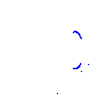
Particle: proton